Question: I am having some problems with Bootstrap 3
In my header I currently have 2 columns, both with a columns width of 6. I would like to add a column in between these two columns.
But if i change the column to 4 and add a 4 column in between they appear on different lines. Is the following not the correct way to have 3 columns in a row in bootstrap 3?
'''
<div class="row">
<div class="col-md-4">
// Content here
</div>
<div class="col-md-4">
// Content here
</div>
<div class="col-md-4">
// Content here
</div>
</div>
'''
Thee is a link to site where i am having the problems. The problem is in my header where my logo is
<URL>
Update: It works in Chrome and Safari but not in Firefox and Explorer

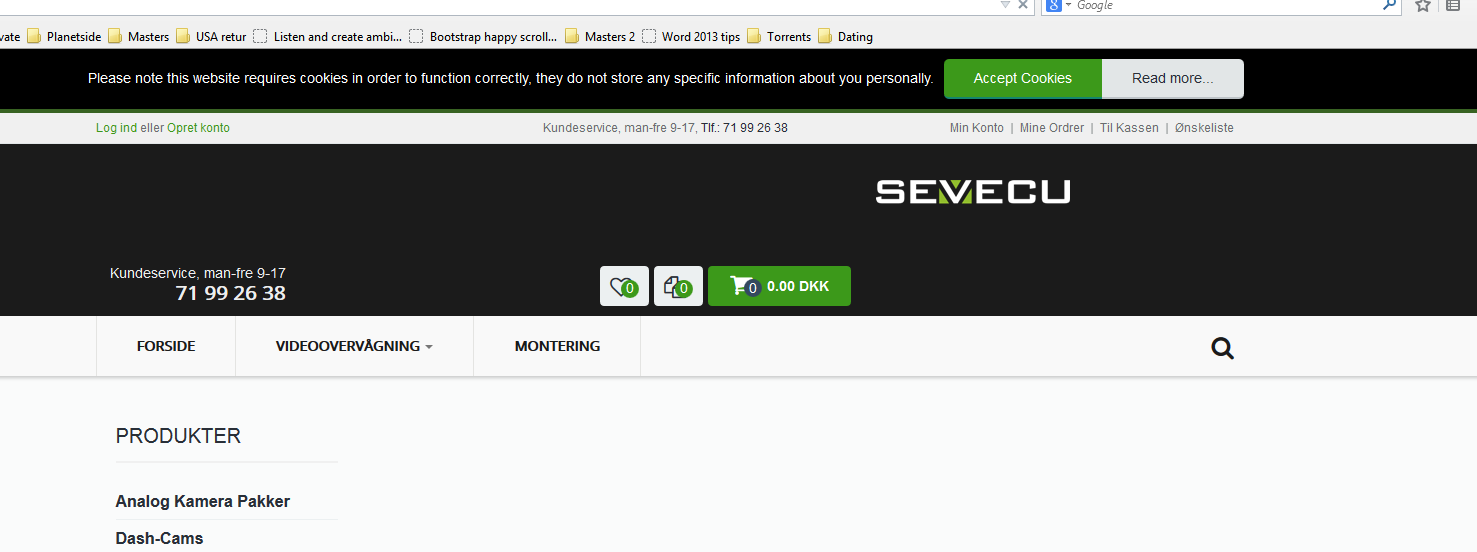
Answer: I was able to reproduce this opening it in IE. Your three columns are setup correctly.
What you'll notice is even if you delete the logo nodes through the debugger, the one of the three is always in the top-right corner. This led me to believe the alignment of something above it is uneven.
Specifically, it appears to be caused by the following in 'template.css':
'''
p {
margin: 0 0 10px;
}
'''
Which is pushing the .customphone below the area defined in the white-row.
To resolve it, one way would be to do:
'''
p {
margin: 0;
}
'''
'.customphone p''p'
This resolved the issue for me.